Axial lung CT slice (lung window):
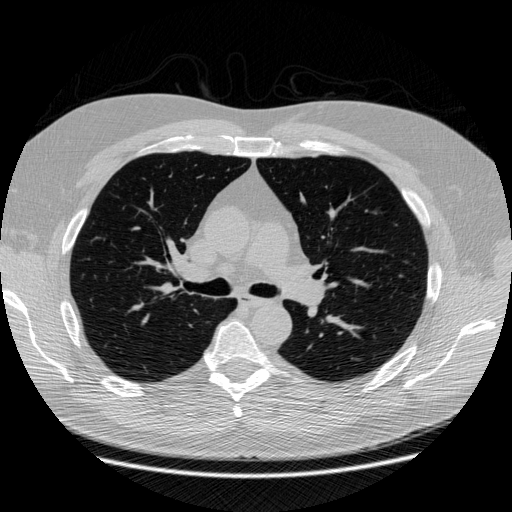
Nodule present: no